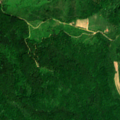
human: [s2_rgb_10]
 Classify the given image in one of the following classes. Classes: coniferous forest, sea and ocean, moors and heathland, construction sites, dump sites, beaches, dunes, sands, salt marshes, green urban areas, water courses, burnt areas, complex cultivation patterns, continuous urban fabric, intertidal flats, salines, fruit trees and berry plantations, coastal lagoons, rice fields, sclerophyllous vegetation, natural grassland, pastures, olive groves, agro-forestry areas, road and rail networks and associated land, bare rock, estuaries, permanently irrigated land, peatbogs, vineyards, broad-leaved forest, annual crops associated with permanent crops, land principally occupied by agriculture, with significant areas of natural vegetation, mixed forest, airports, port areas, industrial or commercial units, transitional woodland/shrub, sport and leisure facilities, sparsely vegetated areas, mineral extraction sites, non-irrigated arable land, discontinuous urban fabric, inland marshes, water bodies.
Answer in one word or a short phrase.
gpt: broad-leaved forest, transitional woodland/shrub